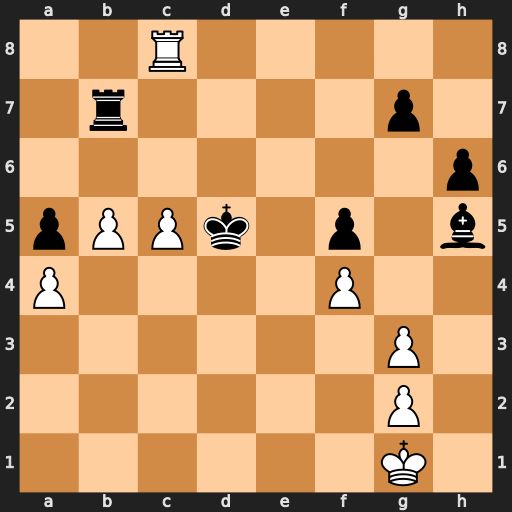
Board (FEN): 2R5/1r4p1/7p/pPPk1p1b/P4P2/6P1/6P1/6K1
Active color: w
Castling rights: -
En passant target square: -
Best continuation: c6 Re7 b6 Kc5 b7